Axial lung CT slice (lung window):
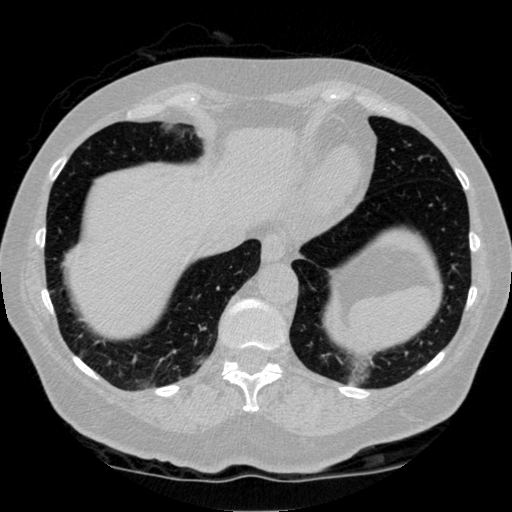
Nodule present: no